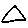
Label: triangle